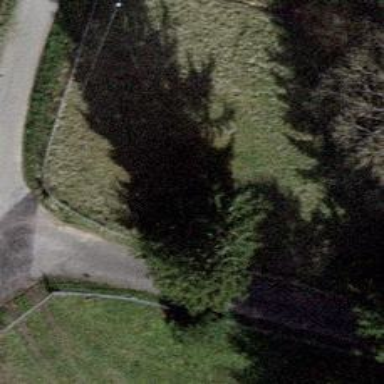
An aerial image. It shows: Evergreen needle-leaved tree.